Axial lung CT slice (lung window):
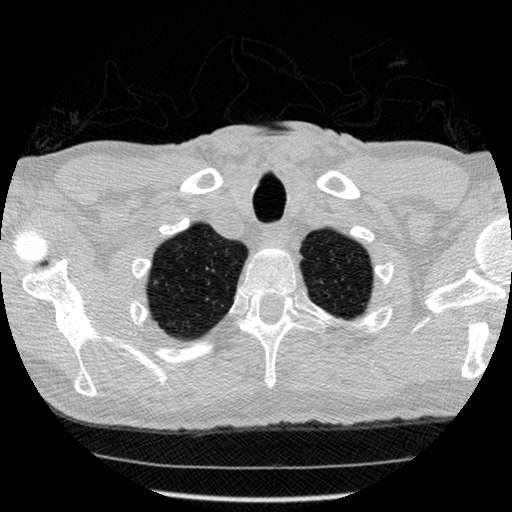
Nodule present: no